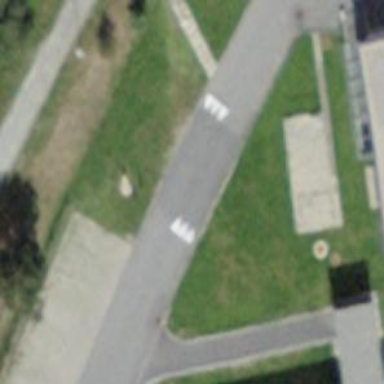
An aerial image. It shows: Traffic calming table.